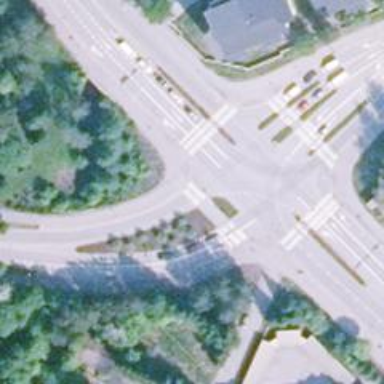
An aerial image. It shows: Zebra crossing on the road.